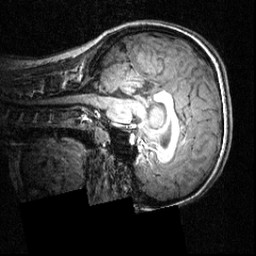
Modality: T1w
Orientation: sagittal
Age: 18
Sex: female
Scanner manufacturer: siemens
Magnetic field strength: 3.951 T
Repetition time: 1.5 s
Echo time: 0.00335 s